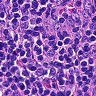
Metastatic tissue present: no